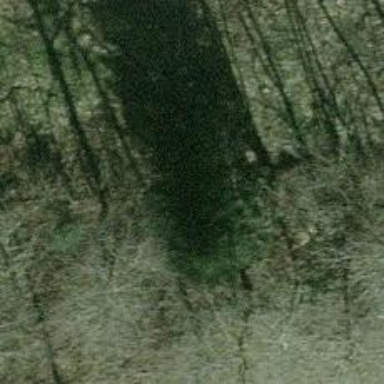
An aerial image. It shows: Beautiful tree in nature.